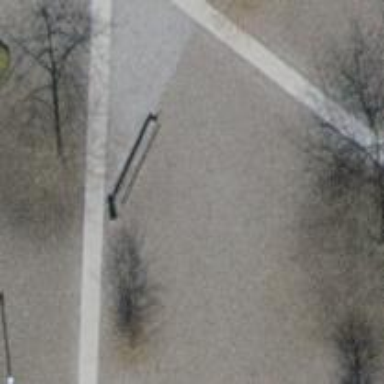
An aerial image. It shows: Bench.